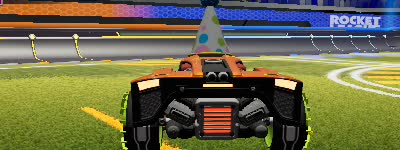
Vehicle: breakout